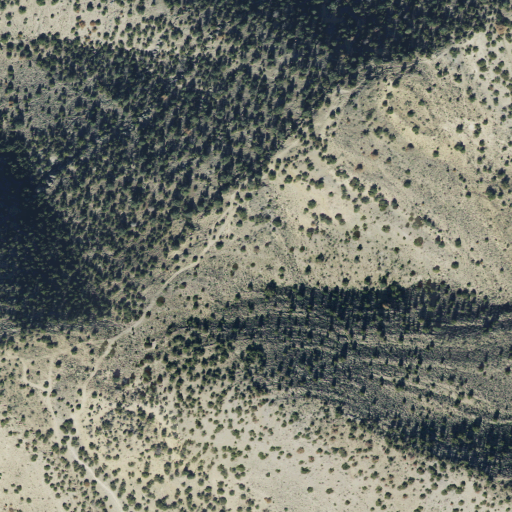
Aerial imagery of mountain in Utah named Thorpe Hills containing shrub, evergreen forest, and grassland